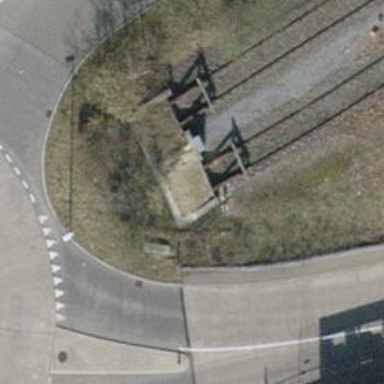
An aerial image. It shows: Railway buffer stop.